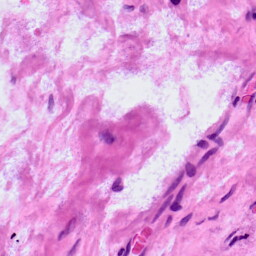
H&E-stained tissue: LymphNode